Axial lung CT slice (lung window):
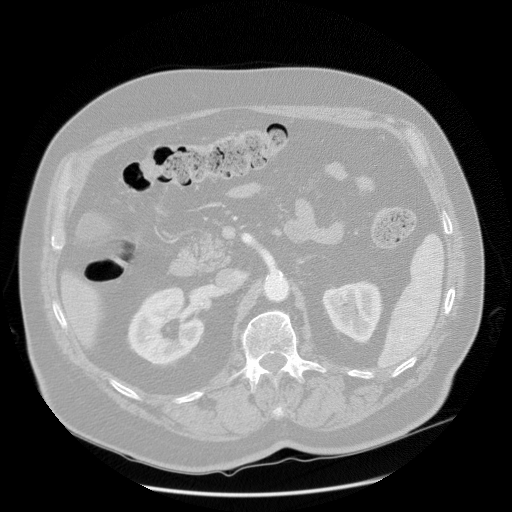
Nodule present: no